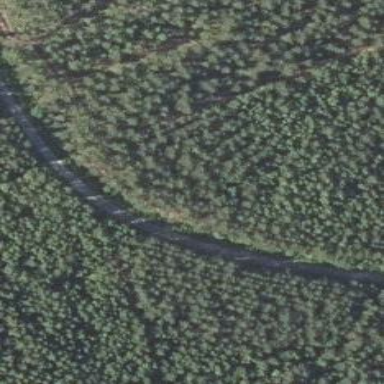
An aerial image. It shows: Unclassified road.